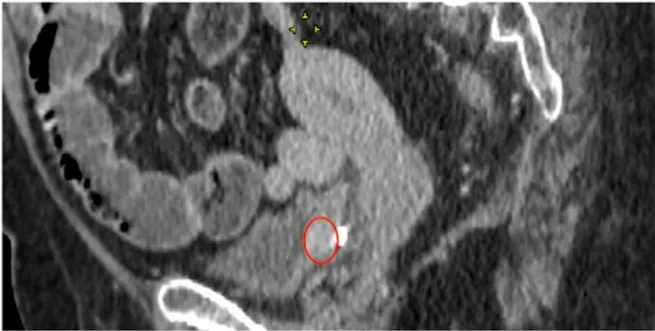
CT showing an enhancing mass (red circle) in the posterolateral right bladder wall.
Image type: radiology (ct)